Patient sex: M
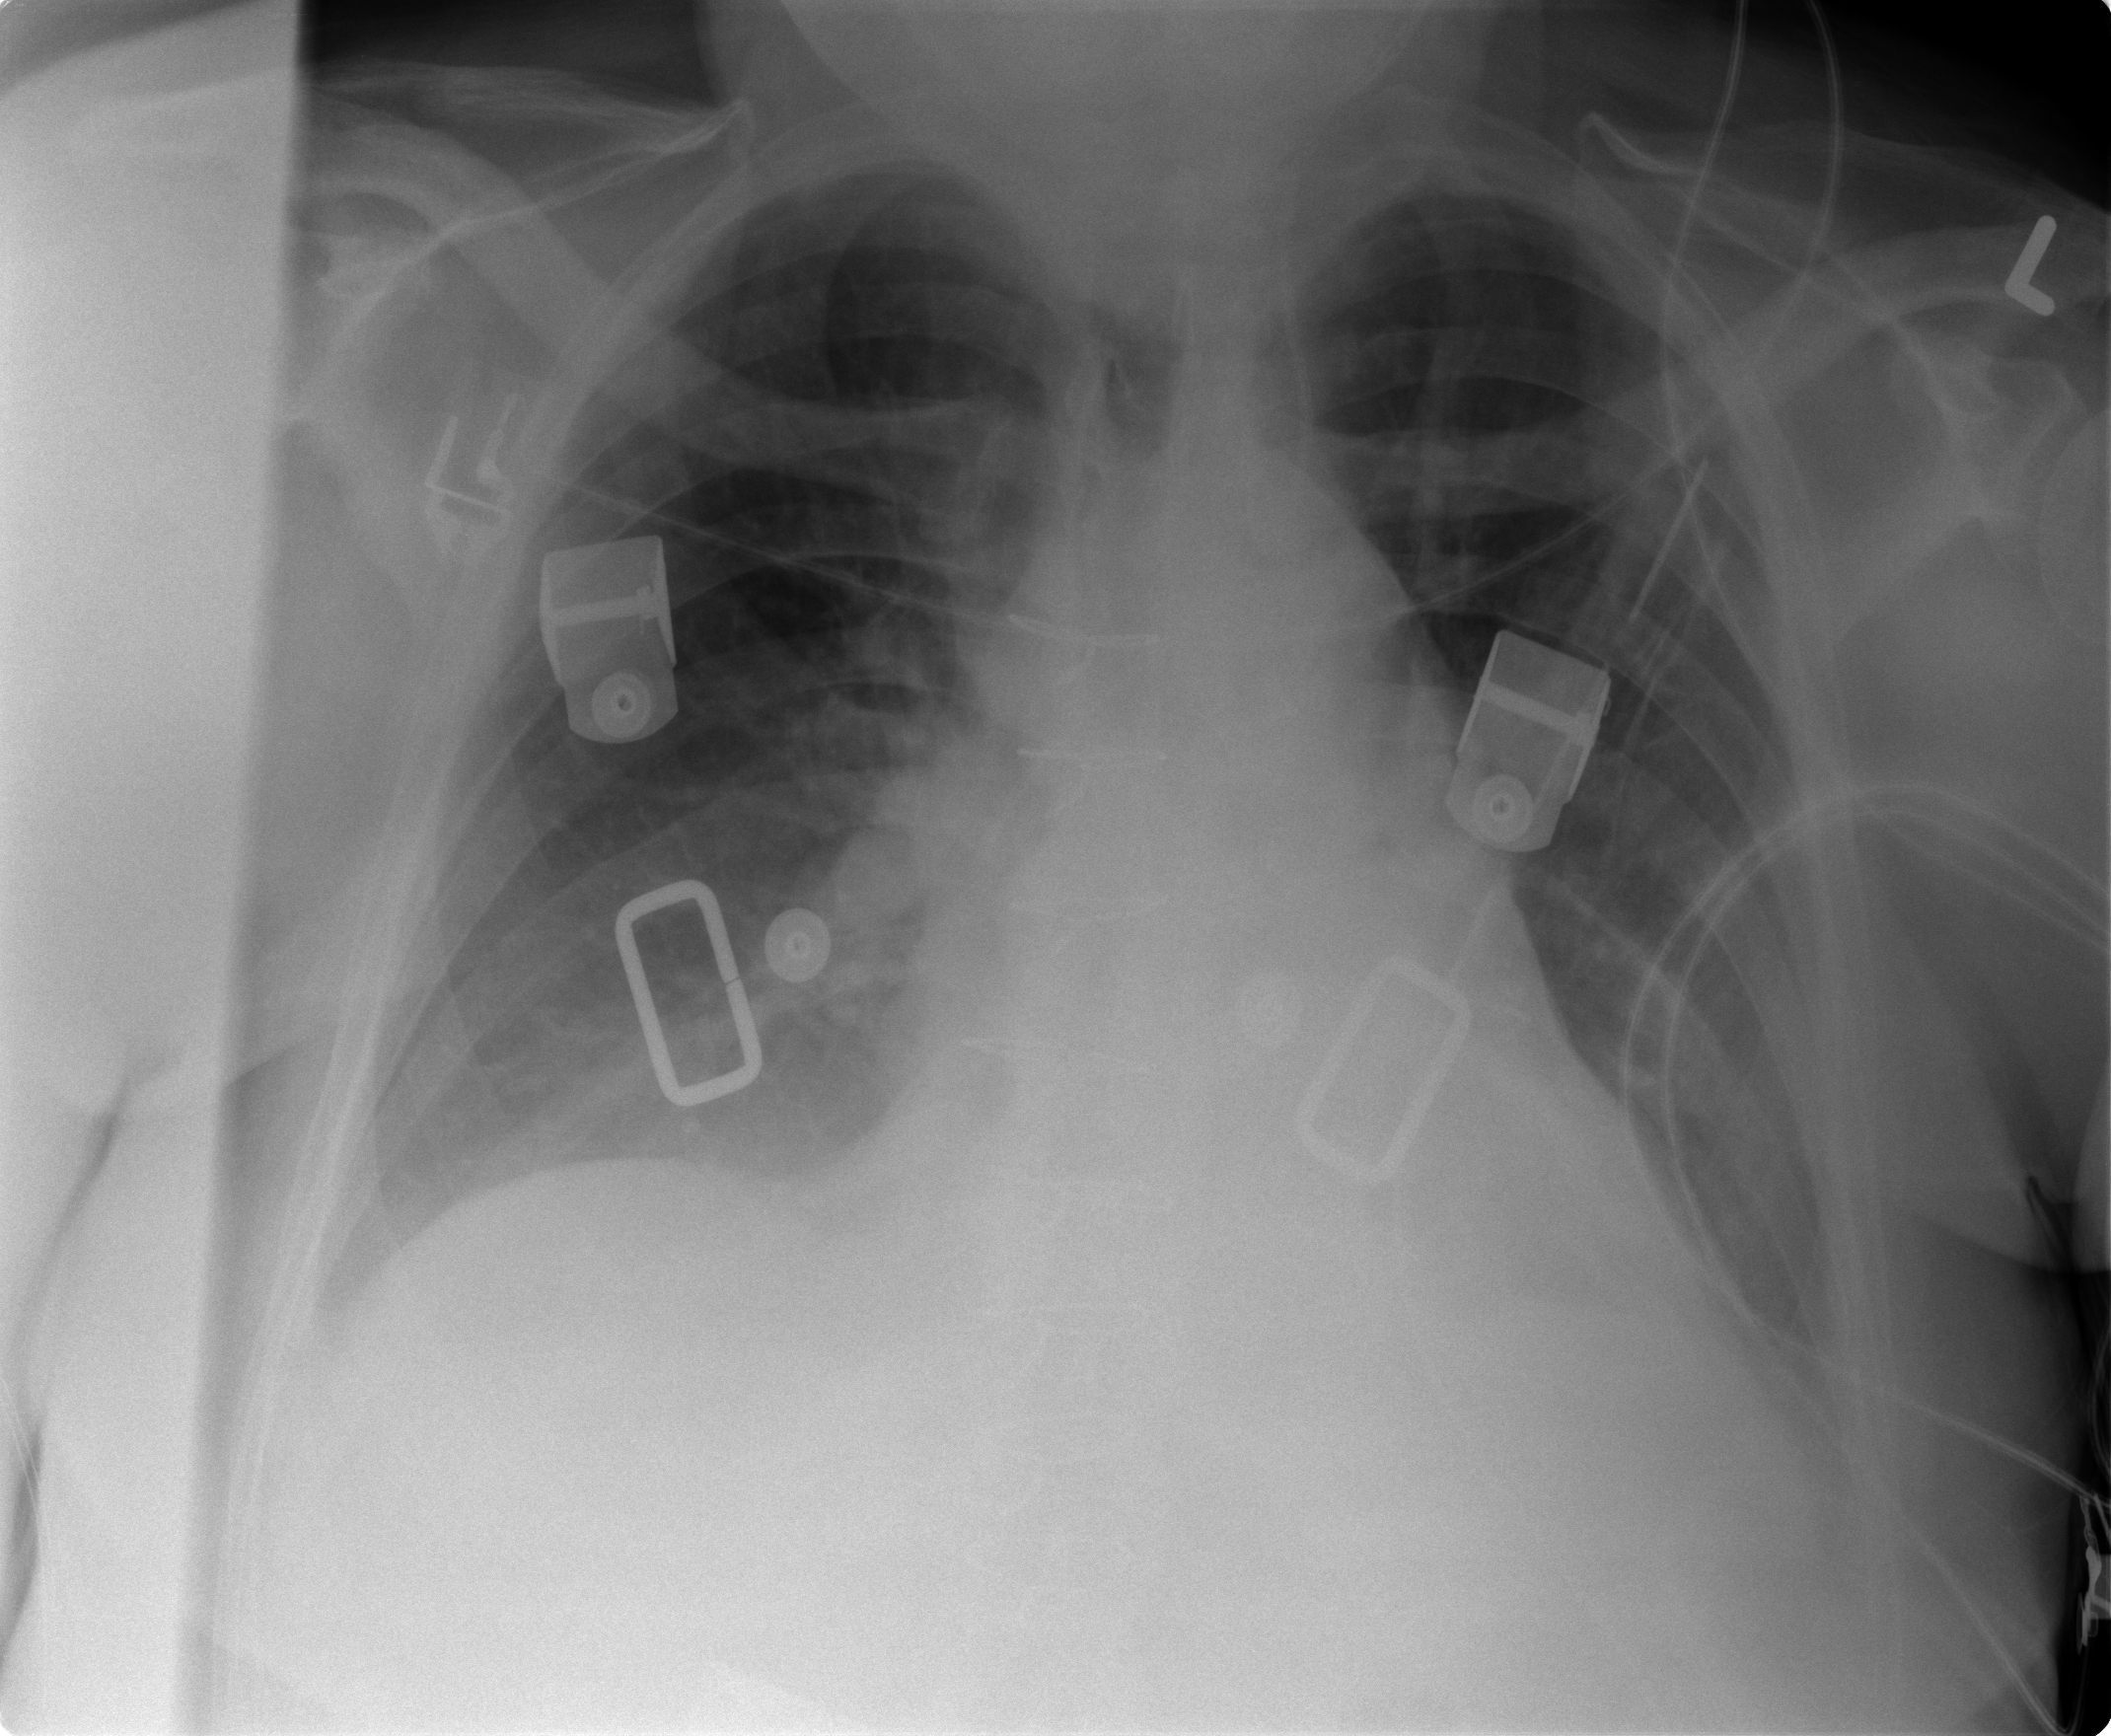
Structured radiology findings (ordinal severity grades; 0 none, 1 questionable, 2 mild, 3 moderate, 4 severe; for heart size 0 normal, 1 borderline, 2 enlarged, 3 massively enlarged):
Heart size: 0
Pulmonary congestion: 2
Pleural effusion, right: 2
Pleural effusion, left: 2
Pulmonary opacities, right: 1
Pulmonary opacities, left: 1
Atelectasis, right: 2
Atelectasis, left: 2